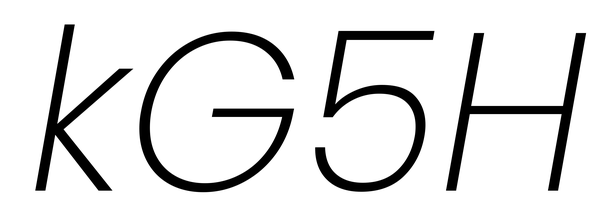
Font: Poppins-ExtraLightItalic